Question: I have a 'Gruntfile.js' which compiles jade templates, scss files, coffeescript etc and then uses useminPrepare to generate the config for concat, uglify etc an rewrite the source using ' blocks.
This all works but I'm using multiple '.jade' files to '.html' meaning that useminPrepare looks at each file and tries to run concat etc on them all. While I understand why this needs to be done (in case different usemin block contain different files and are rewritten to different names) but is there a way to say "if the file has the same name, don't add it to the config".
Removing the blocks from all but one file doesn't work as the urls still need to be rewritten.
Basically, can I avoid this (which is time consuming).

Here is my gruntfile.
'''
'use strict';
// # Globbing
// for performance reasons we're only matching one level down:
// 'test/spec/{,*/}*.js'
// use this if you want to recursively match all subfolders:
// 'test/spec/**/*.js'
module.exports = function (grunt) {
// Load grunt tasks automatically
require('load-grunt-tasks')(grunt);
// Time how long tasks take. Can help when optimizing build times
require('time-grunt')(grunt);
// Turn on the stack trace by default
grunt.option('stack', true);
// Define the configuration for all the tasks
grunt.initConfig({
// Read the package file
pkg: grunt.file.readJSON('package.json'),
// Project settings
config: {
// Configurable paths
app: 'app',
dist: 'dist'
},
// Watches files for changes and runs tasks based on the changed files
watch: {
jade: {
files: ['<%= config.app %>/{,*/}*.jade'],
tasks: ['jade:server']
},
coffee: {
files: ['<%= config.app %>/scripts/{,*/}*.{coffee,litcoffee,coffee.md}'],
tasks: ['newer:coffee', 'jshint:server']
},
js: {
files: ['<%= config.app %>/scripts/{,*/}*.js'],
tasks: ['newer:copy:server', 'jshint:server']
},
jshint: {
files: ['.jshintrc'],
tasks: ['jshint:server']
},
gruntfile: {
files: ['Gruntfile.js'],
tasks: ['jshint:gruntfile']
},
sass: {
files: ['<%= config.app %>/styles/{,*/}*.{scss,sass}'],
tasks: ['sass', 'autoprefixer']
},
styles: {
files: ['<%= config.app %>/styles/{,*/}*.css'],
tasks: ['newer:copy:server', 'autoprefixer']
},
livereload: {
options: {
livereload: '<%= connect.livereload.options.livereload %>'
},
files: [
'.tmp/{,*/}*.html',
'.tmp/styles/{,*/}*.css',
'.tmp/scripts/{,*/}*.js',
'<%= config.app %>/images/{,*/}*'
]
}
},
// The actual grunt server settings
connect: {
livereload: {
options: {
port: 9000,
livereload: 35729,
hostname: '0.0.0.0',
open: true,
base: [
'.tmp',
'<%= config.app %>'
]
}
},
dist: {
options: {
open: 'http://msif.local',
livereload: false
}
}
},
// Empties folders to start fresh
clean: {
dist: {
files: [{
dot: true,
src: [
'.tmp',
'<%= config.dist %>/*',
'!<%= config.dist %>/.git*'
]
}]
},
server: '.tmp'
},
// Compile Jade to HTML
jade: {
options: {
pretty: true,
data: function() {
// Return an object of data to pass to templates
return grunt.file.readJSON('data.json');
},
},
server: {
files: [{
expand: true,
cwd: '<%= config.app %>',
dest: '.tmp/',
src: 'layouts/*.jade',
ext: '.html',
flatten: true
}]
},
dist: {
files: [{
expand: true,
cwd: '<%= config.app %>',
dest: '<%= config.dist %>/',
src: 'layouts/*.jade',
ext: '.html',
flatten: true
}]
},
},
// Make sure code styles are up to par and there are no obvious mistakes
jshint: {
options: {
jshintrc: '.jshintrc',
reporter: require('jshint-stylish')
},
gruntfile: {
options: {
jshintrc: '.jshintrc'
},
src: 'Gruntfile.js'
},
server: {
src: [
'.tmp/scripts/{,*/}*.js',
]
},
dist: {
options: {
force: true // Usually false
},
src: [
'<%= jshint.server.src %>'
]
}
},
// Compiles CoffeeScript to JavaScript
coffee: {
options: {
bare: true
},
server: {
files: [{
expand: true,
cwd: '<%= config.app %>/scripts',
src: '{,*/}*.{coffee,litcoffee,coffee.md}',
dest: '.tmp/scripts',
ext: '.js'
}]
},
dist: {
files: [{
expand: true,
cwd: '<%= config.app %>/scripts',
src: '{,*/}*.{coffee,litcoffee,coffee.md}',
dest: '<%= config.dist %>/scripts',
ext: '.js'
}]
},
},
// Compiles Sass to CSS and generates necessary files if requested
sass: {
options: {
style: 'expanded'
},
all: {
src: '<%= config.app %>/styles/main.scss',
dest: '.tmp/styles/main.css'
}
},
// Add vendor prefixed styles
autoprefixer: {
options: {
browsers: ['last 2 versions']
},
dist: {
files: [{
expand: true,
cwd: '.tmp/styles/',
src: '{,*/}*.css',
dest: '.tmp/styles/',
ext: '.css'
}]
}
},
validation: {
options: {
relaxerror: [ //ignores these errors
'Bad value X-UA-Compatible for attribute http-equiv on element meta.',
'Attribute autocomplete not allowed on element textarea at this point.',
'Attribute autocapitalize not allowed on element input at this point.'
],
reset: true,
reportpath: false
},
files: {
src: [
'<%= config.dist %>/*.html'
]
}
},
// Reads HTML for usemin blocks to enable smart builds that automatically
// concat, minify and revision files. Creates configurations in memory so
// additional tasks can operate on them
useminPrepare: {
options: {
dest: '<%= config.dist %>',
staging: '.tmp'
},
html: ['<%= config.dist %>/{,*/}*.html']
},
concat: {
options: {
sourceMap: true
}
},
// Performs rewrites based on useminPrepare configuration
usemin: {
options: {
assetsDirs: [
'<%= config.dist %>',
'<%= config.dist %>/images'
]
},
html: ['<%= config.dist %>/{,*/}*.html'],
css: ['<%= config.dist %>/styles/{,*/}*.css']
},
// The following *-min tasks produce minified files in the dist folder
imagemin: {
dist: {
files: [{
expand: true,
cwd: '<%= config.app %>/images',
src: '{,*/}*.{gif,jpeg,jpg,png}',
dest: '<%= config.dist %>/images'
}]
}
},
// Copies remaining files to places other tasks can use
copy: {
dist: {
files: [
{
expand: true,
dot: true,
cwd: '<%= config.app %>',
dest: '<%= config.dist %>',
src: [
'*.{ico,png,txt,svg}',
'.htaccess',
'*.php',
'*.html',
'images/{,*/}*.{webp,svg}',
'fonts/{,*/}*.*'
]
},{
expand: true,
cwd: '<%= config.app %>/bower_components/fontawesome/fonts/',
dest: '<%= config.dist %>/fonts/',
src: '*.*',
flatten: true
},{
expand: true,
cwd: '<%= config.app %>/bower_components/bootstrap-sass-official/assets/fonts/bootstrap/',
dest: '<%= config.dist %>/fonts/',
src: '*.*',
flatten: true
},
{
src: '<%= config.app %>/bower_components/jquery/dist/jquery.min.js',
dest: '<%= config.dist %>/scripts/jquery.min.js'
},
{
src: '<%= config.app %>/bower_components/jquery/dist/jquery.min.map',
dest: '<%= config.dist %>/scripts/jquery.min.map'
}
]
},
server: {
files: [
{
expand: true,
dot: true,
cwd: '<%= config.app %>/styles',
dest: '.tmp/styles/',
src: '{,*/}*.css'
},{
// Copy any javascript files to the temo directory
expand: true,
dot: true,
cwd: '<%= config.app %>/scripts/vendor',
dest: '.tmp/scripts/',
src: '{,*/}*.js'
},{
expand: true,
cwd: '<%= config.app %>/bower_components/fontawesome/fonts/',
dest: '.tmp/fonts/',
src: '*.*',
flatten: true
},{
expand: true,
cwd: '<%= config.app %>/bower_components/bootstrap-sass-official/assets/fonts/bootstrap/',
dest: '.tmp/fonts/',
src: '*.*',
flatten: true
}
]
},
},
// Generates a custom Modernizr build that includes only the tests you
// reference in your app
modernizr: {
devFile: '<%= config.app %>/bower_components/modernizr/modernizr.js',
outputFile: '<%= config.dist %>/scripts/modernizr.js',
files: [
'<%= config.dist %>/scripts/{,*/}*.js',
'<%= config.dist %>/styles/{,*/}*.css',
'!<%= config.dist %>/scripts/vendor/*'
],
uglify: true,
extra: {
shiv: false,
load: false
}
},
bump: {
options: {
files: ['package.json', 'bower.json'],
push: true,
pushTo: 'origin',
createTag: true,
tagName: 'v%VERSION%',
tagMessage: 'Version %VERSION%',
commitFiles: ['<%= bump.options.files %>', 'CHANGELOG.md'],
commitMessage: 'Bumped version to v%VERSION%'
}
},
changelog: {
options: {
editor: 'atom -w'
}
},
// Run some tasks in parallel to speed up build process
concurrent: {
options: {
logConcurrentOutput: true
},
server: [
'sass',
'newer☕server',
'newer:jade:server',
'newer:copy:server'
],
dist: [
'coffee:dist',
'sass',
'jade:dist',
'imagemin'
]
}
});
// Build all the things
grunt.registerTask('default', [
'clean:server',
'concurrent:server',
'autoprefixer',
]);
grunt.registerTask('serve', function (target) {
if (target === 'dist') {
return grunt.task.run(['build', 'connect:dist:keepalive']);
}
grunt.task.run([
'default',
'connect:livereload',
'watch'
]);
});
grunt.registerTask('server', function (target) {
grunt.log.warn('The 'server' task has been deprecated. Use 'grunt serve' to start a server.');
grunt.task.run([target ? ('serve:' + target) : 'serve']);
});
grunt.registerTask('test', [
'newer:jade:dist',
'newer☕server',
'jshint:server',
'validation'
]);
grunt.registerTask('build', [
'clean:dist',
'concurrent:dist',
'useminPrepare',
'jshint:dist',
'autoprefixer',
'concat',
'cssmin',
'uglify',
'copy:dist',
'modernizr',
'usemin',
'connect:dist'
]);
};
'''
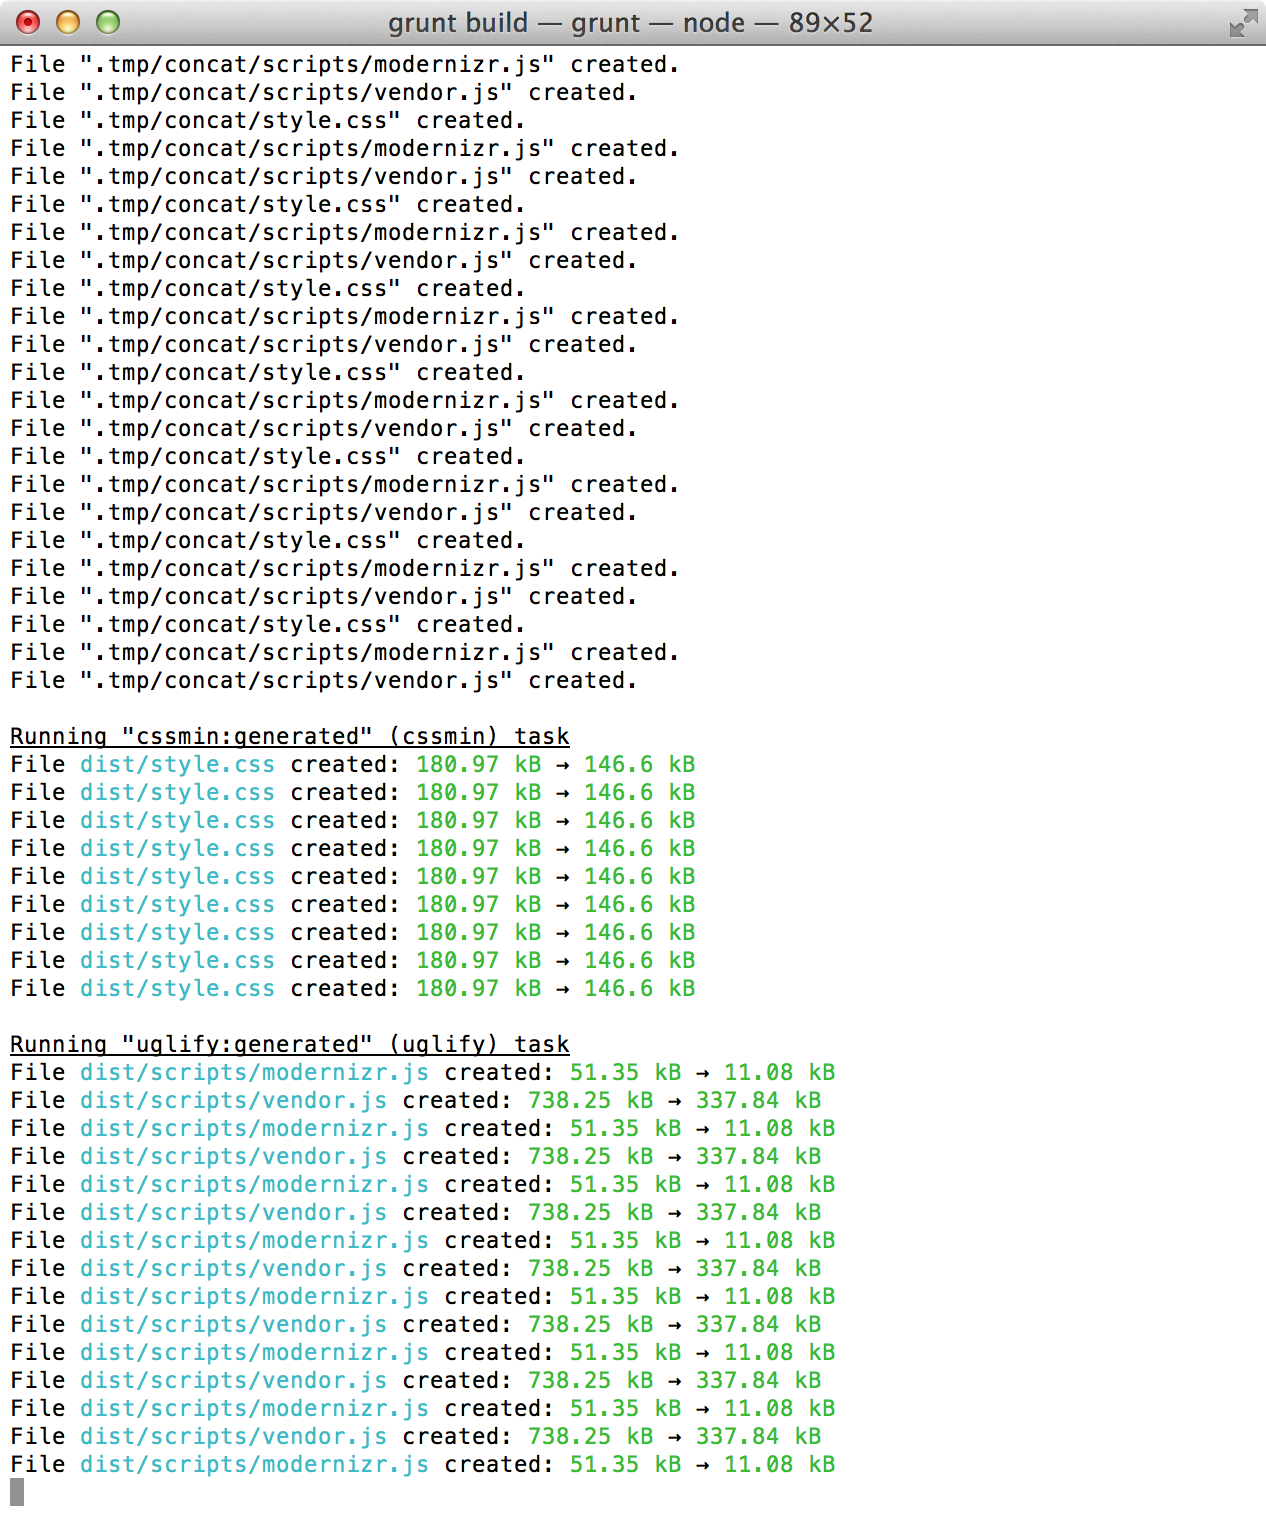
Answer: It turns out that updating all of the npm packages to the latest version has done the trick.